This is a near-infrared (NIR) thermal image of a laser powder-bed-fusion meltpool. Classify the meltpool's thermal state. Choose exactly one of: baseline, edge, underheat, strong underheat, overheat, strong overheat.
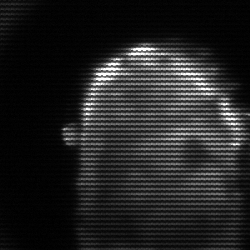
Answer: baseline